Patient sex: F
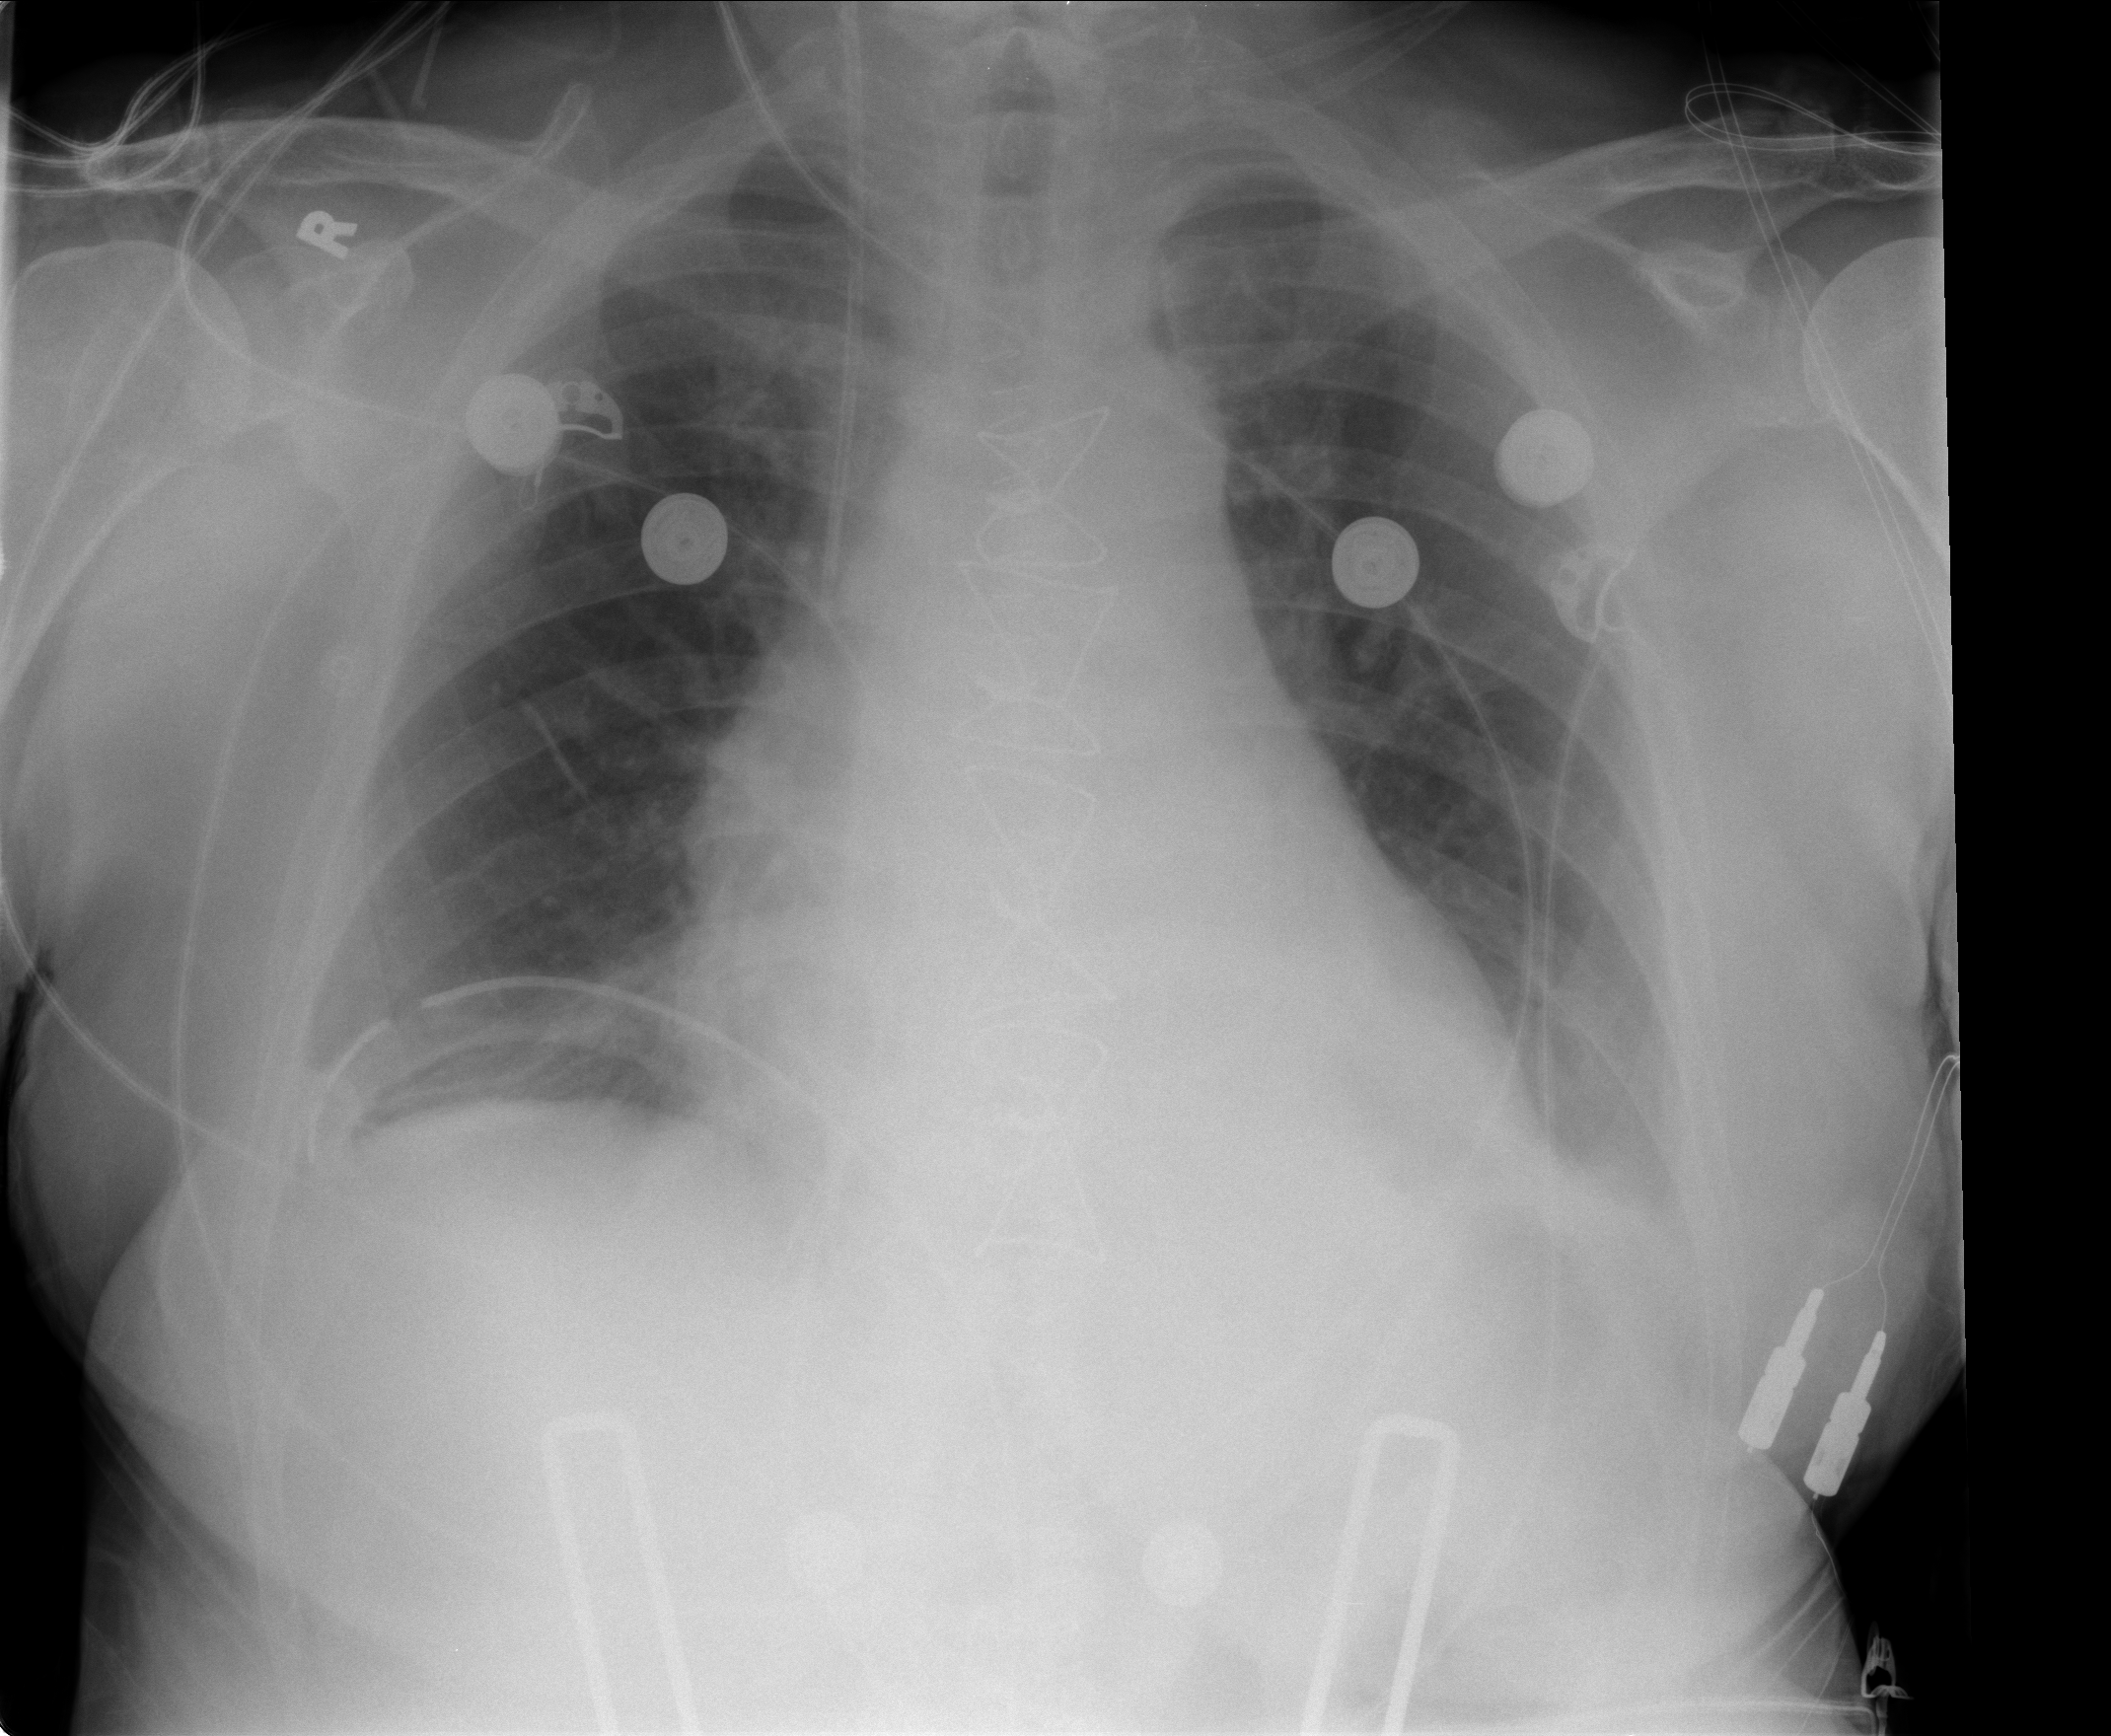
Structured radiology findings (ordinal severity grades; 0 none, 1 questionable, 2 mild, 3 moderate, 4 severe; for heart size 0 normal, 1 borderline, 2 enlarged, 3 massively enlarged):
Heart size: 2
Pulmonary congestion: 0
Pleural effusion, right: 2
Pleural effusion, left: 2
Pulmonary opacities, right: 0
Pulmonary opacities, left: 0
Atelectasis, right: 2
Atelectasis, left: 2